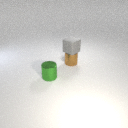
small brown metal cylinder to the right of small green metal cylinder